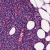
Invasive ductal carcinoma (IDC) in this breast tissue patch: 1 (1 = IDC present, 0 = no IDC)